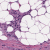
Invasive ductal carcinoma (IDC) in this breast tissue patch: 1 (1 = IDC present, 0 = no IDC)